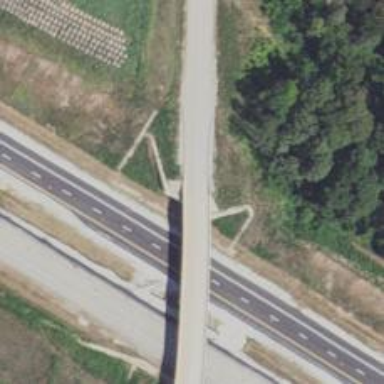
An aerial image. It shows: Residential road passing over beam bridge.